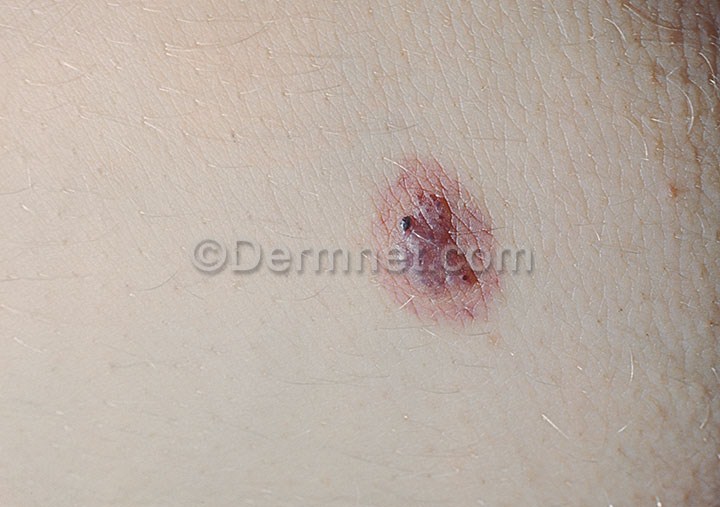
Disease: Vascular Tumors